Question: What is the color of the ball at (2, 2, 2)? The answer is the name of the color, with the first letter capitalized. You can choose an answer from Red, Green, Orange, Cyan, Purple, Blue, Yellow and Magenta.
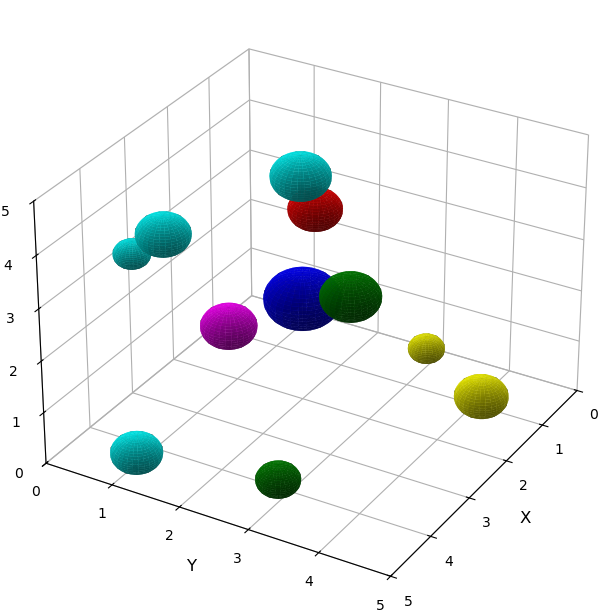
Answer: Blue